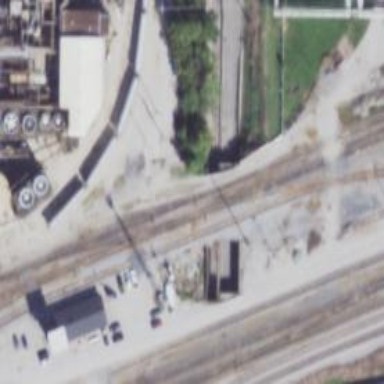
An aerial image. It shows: Railway spur service.